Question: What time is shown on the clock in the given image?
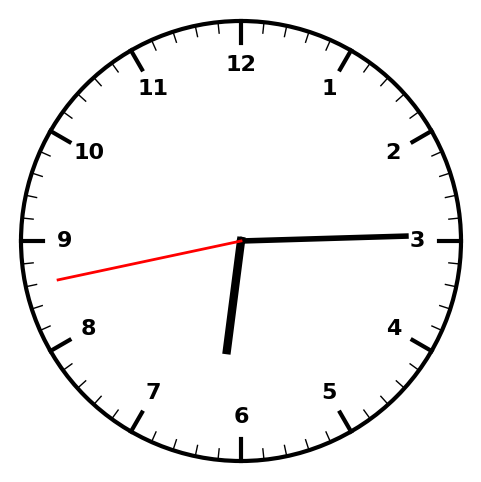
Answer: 06:14:43